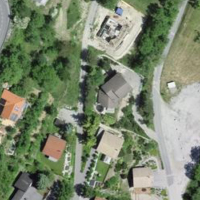
EUNIS habitat code: 40
Species observed at this site:
Juglans regia
Lepidium draba